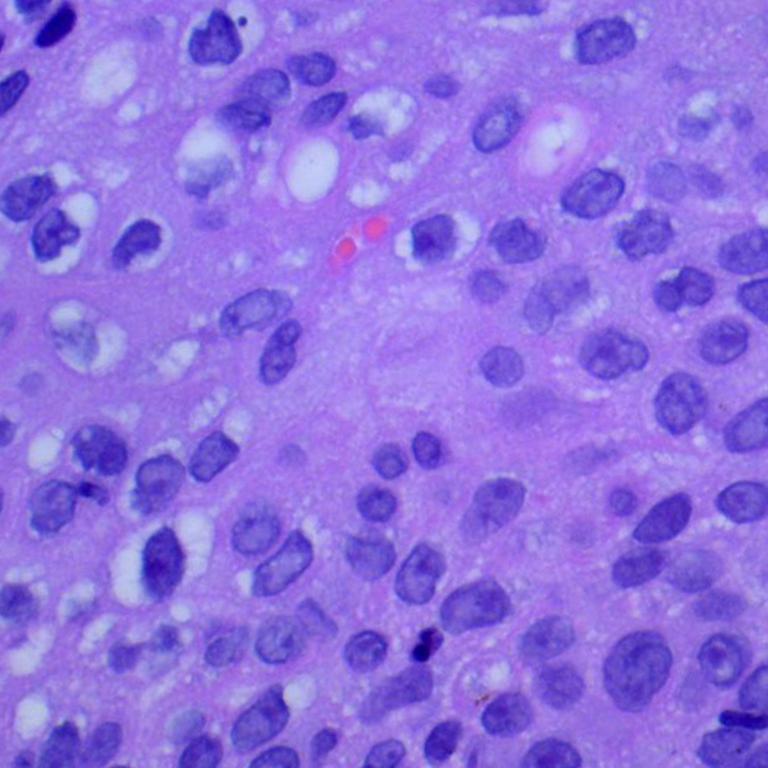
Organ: lung
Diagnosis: squamous carcinomas